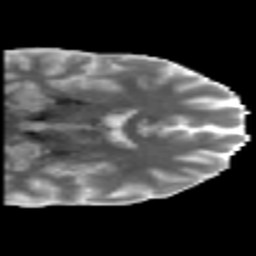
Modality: MD
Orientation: coronal
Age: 23
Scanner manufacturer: philips
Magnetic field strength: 3 T
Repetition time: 8.596 s
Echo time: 0.1268 s